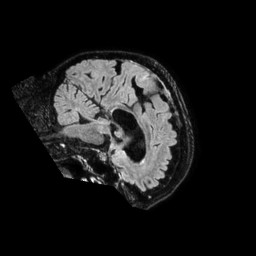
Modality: FLAIR
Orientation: sagittal
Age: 85
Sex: female
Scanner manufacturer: philips
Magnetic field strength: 1.5 T
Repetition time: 4.8 s
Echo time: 0.3477 s